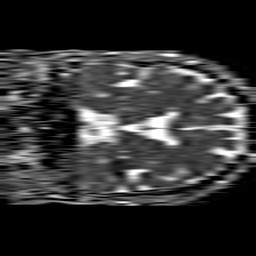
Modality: ADC
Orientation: coronal
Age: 70
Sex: male
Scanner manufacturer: philips
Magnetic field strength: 1.5 T
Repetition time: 4.6 s
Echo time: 0.08528 s